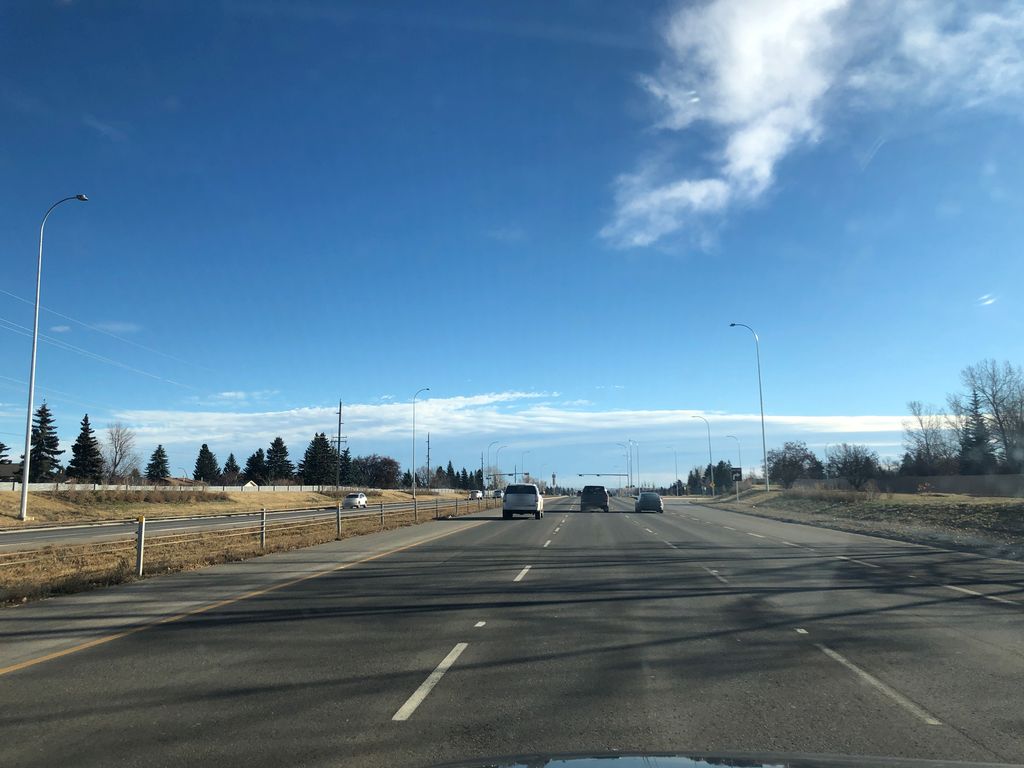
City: calgary